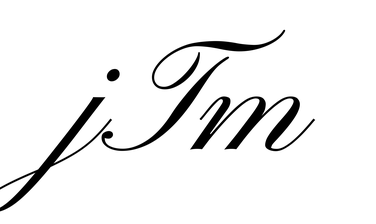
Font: PinyonScript-Regular